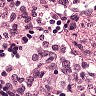
Metastatic tissue present: no